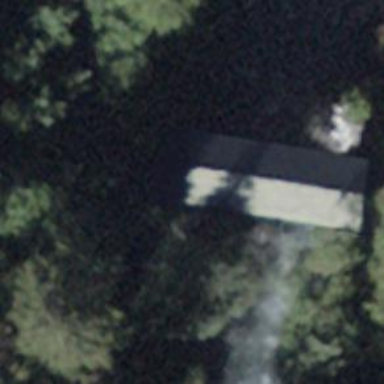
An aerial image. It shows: Covered bridge on path.